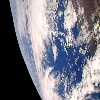
Label: cloud